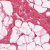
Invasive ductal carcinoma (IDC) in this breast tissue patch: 0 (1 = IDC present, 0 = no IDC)